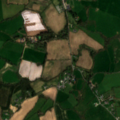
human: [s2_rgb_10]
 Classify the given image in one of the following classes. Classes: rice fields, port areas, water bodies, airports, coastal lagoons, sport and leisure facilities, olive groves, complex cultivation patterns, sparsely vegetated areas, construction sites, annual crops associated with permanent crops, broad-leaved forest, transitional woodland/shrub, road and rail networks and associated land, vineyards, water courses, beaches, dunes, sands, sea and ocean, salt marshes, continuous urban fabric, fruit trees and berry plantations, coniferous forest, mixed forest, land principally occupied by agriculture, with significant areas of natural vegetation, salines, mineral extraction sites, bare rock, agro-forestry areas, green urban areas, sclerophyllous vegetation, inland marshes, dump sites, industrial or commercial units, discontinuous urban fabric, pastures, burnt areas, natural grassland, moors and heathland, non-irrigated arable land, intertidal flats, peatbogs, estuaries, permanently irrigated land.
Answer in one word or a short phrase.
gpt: non-irrigated arable land, pastures